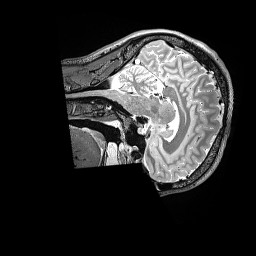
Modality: T2w
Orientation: sagittal
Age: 19
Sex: male
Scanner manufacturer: siemens
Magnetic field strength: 3 T
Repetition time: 3.2 s
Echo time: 0.564 s